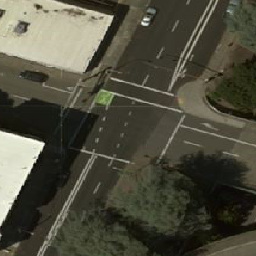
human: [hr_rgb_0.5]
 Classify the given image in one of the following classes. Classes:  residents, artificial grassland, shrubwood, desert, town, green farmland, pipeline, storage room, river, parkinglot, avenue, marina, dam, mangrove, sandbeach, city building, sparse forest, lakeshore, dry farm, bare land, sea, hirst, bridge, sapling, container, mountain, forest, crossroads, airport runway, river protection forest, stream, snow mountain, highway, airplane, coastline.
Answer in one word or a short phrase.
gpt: crossroads